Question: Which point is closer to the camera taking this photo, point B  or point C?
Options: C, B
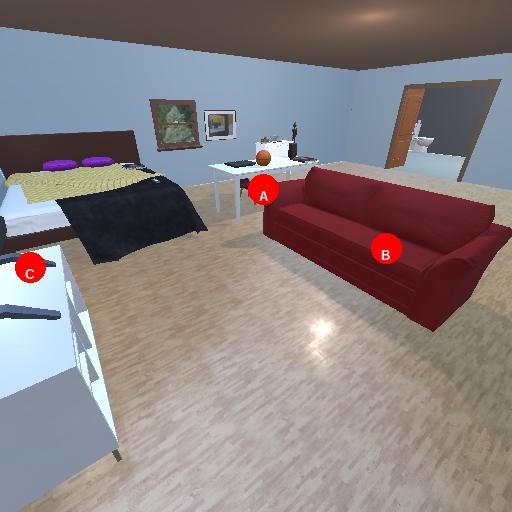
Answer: C